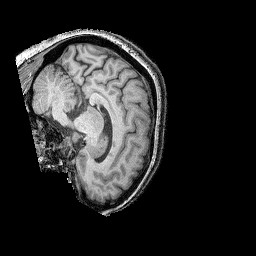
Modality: T1w
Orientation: sagittal
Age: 62
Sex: female
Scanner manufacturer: siemens
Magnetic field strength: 3 T
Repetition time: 2.25 s
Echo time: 0.00411 s